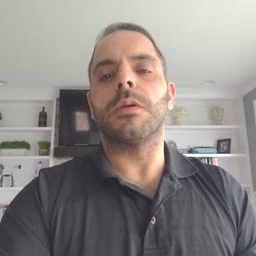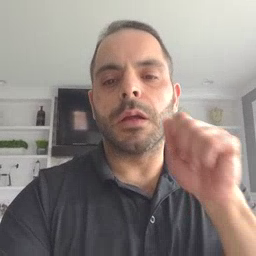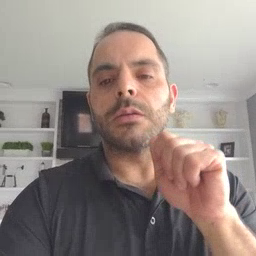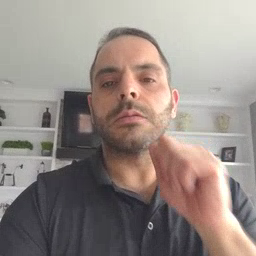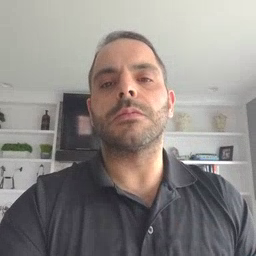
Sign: aunt